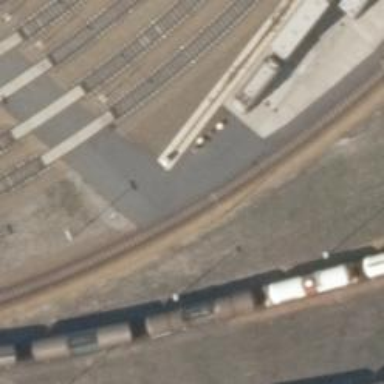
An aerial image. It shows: Railway yard used for servicing trains.